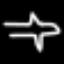
Label: airplane